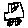
Label: car